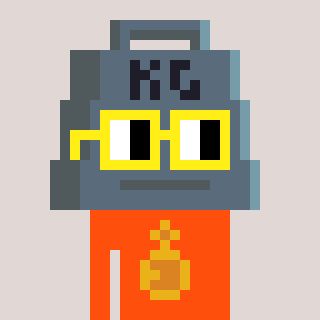
a pixel art character with square yellow glasses, a weight-shaped head and a orange-colored body on a warm background